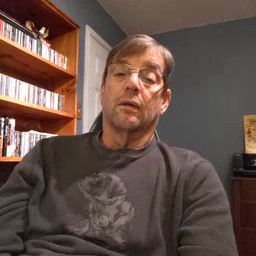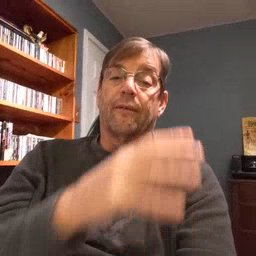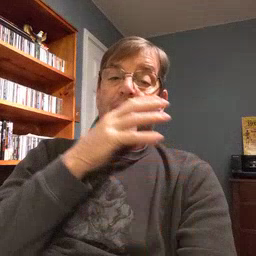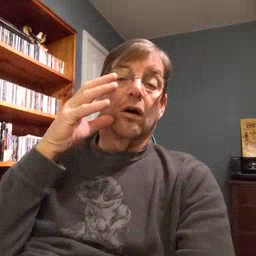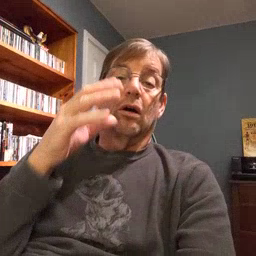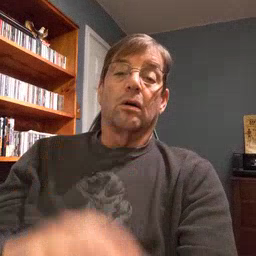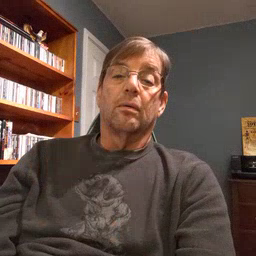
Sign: farm